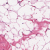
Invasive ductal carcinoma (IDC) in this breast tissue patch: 0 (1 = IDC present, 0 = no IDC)